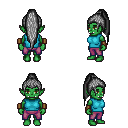
a pixel art fantasy rpg character, female body template, orc, green skin, teal sleeveless shirt, magenta pants, gray extra-long topknot hairstyle, leather bracers, four views (front, back, left, right), 2x2 character sprite sheet, small pixel art, hard edges, no anti-aliasing